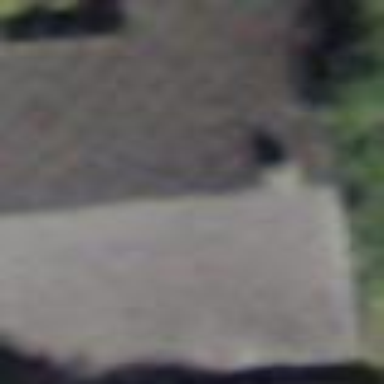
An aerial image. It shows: Bungalow.